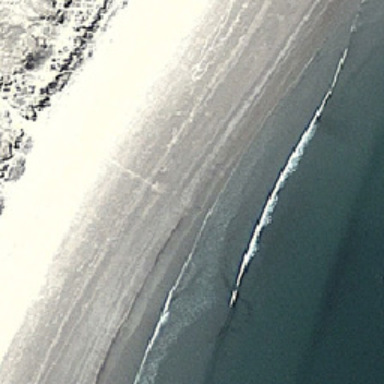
Two rows of waves in the green ocean are located near the yellow beach .